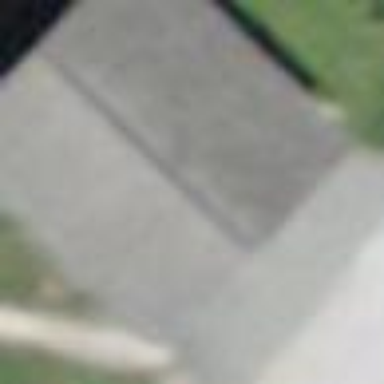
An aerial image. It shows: Garage building.